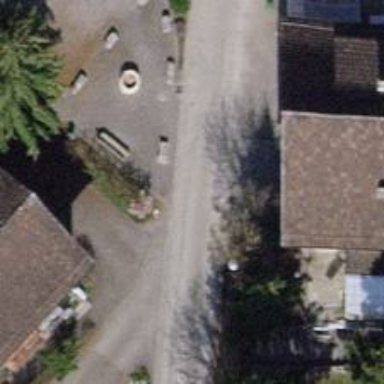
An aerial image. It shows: Bench for seating.